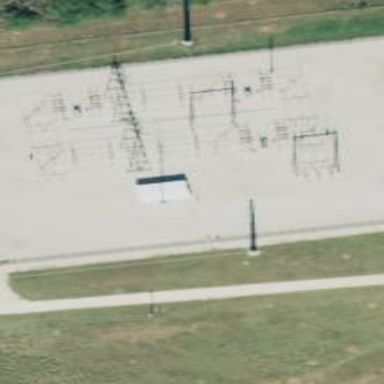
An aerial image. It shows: Fenced power substation at the transmission level.